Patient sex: M
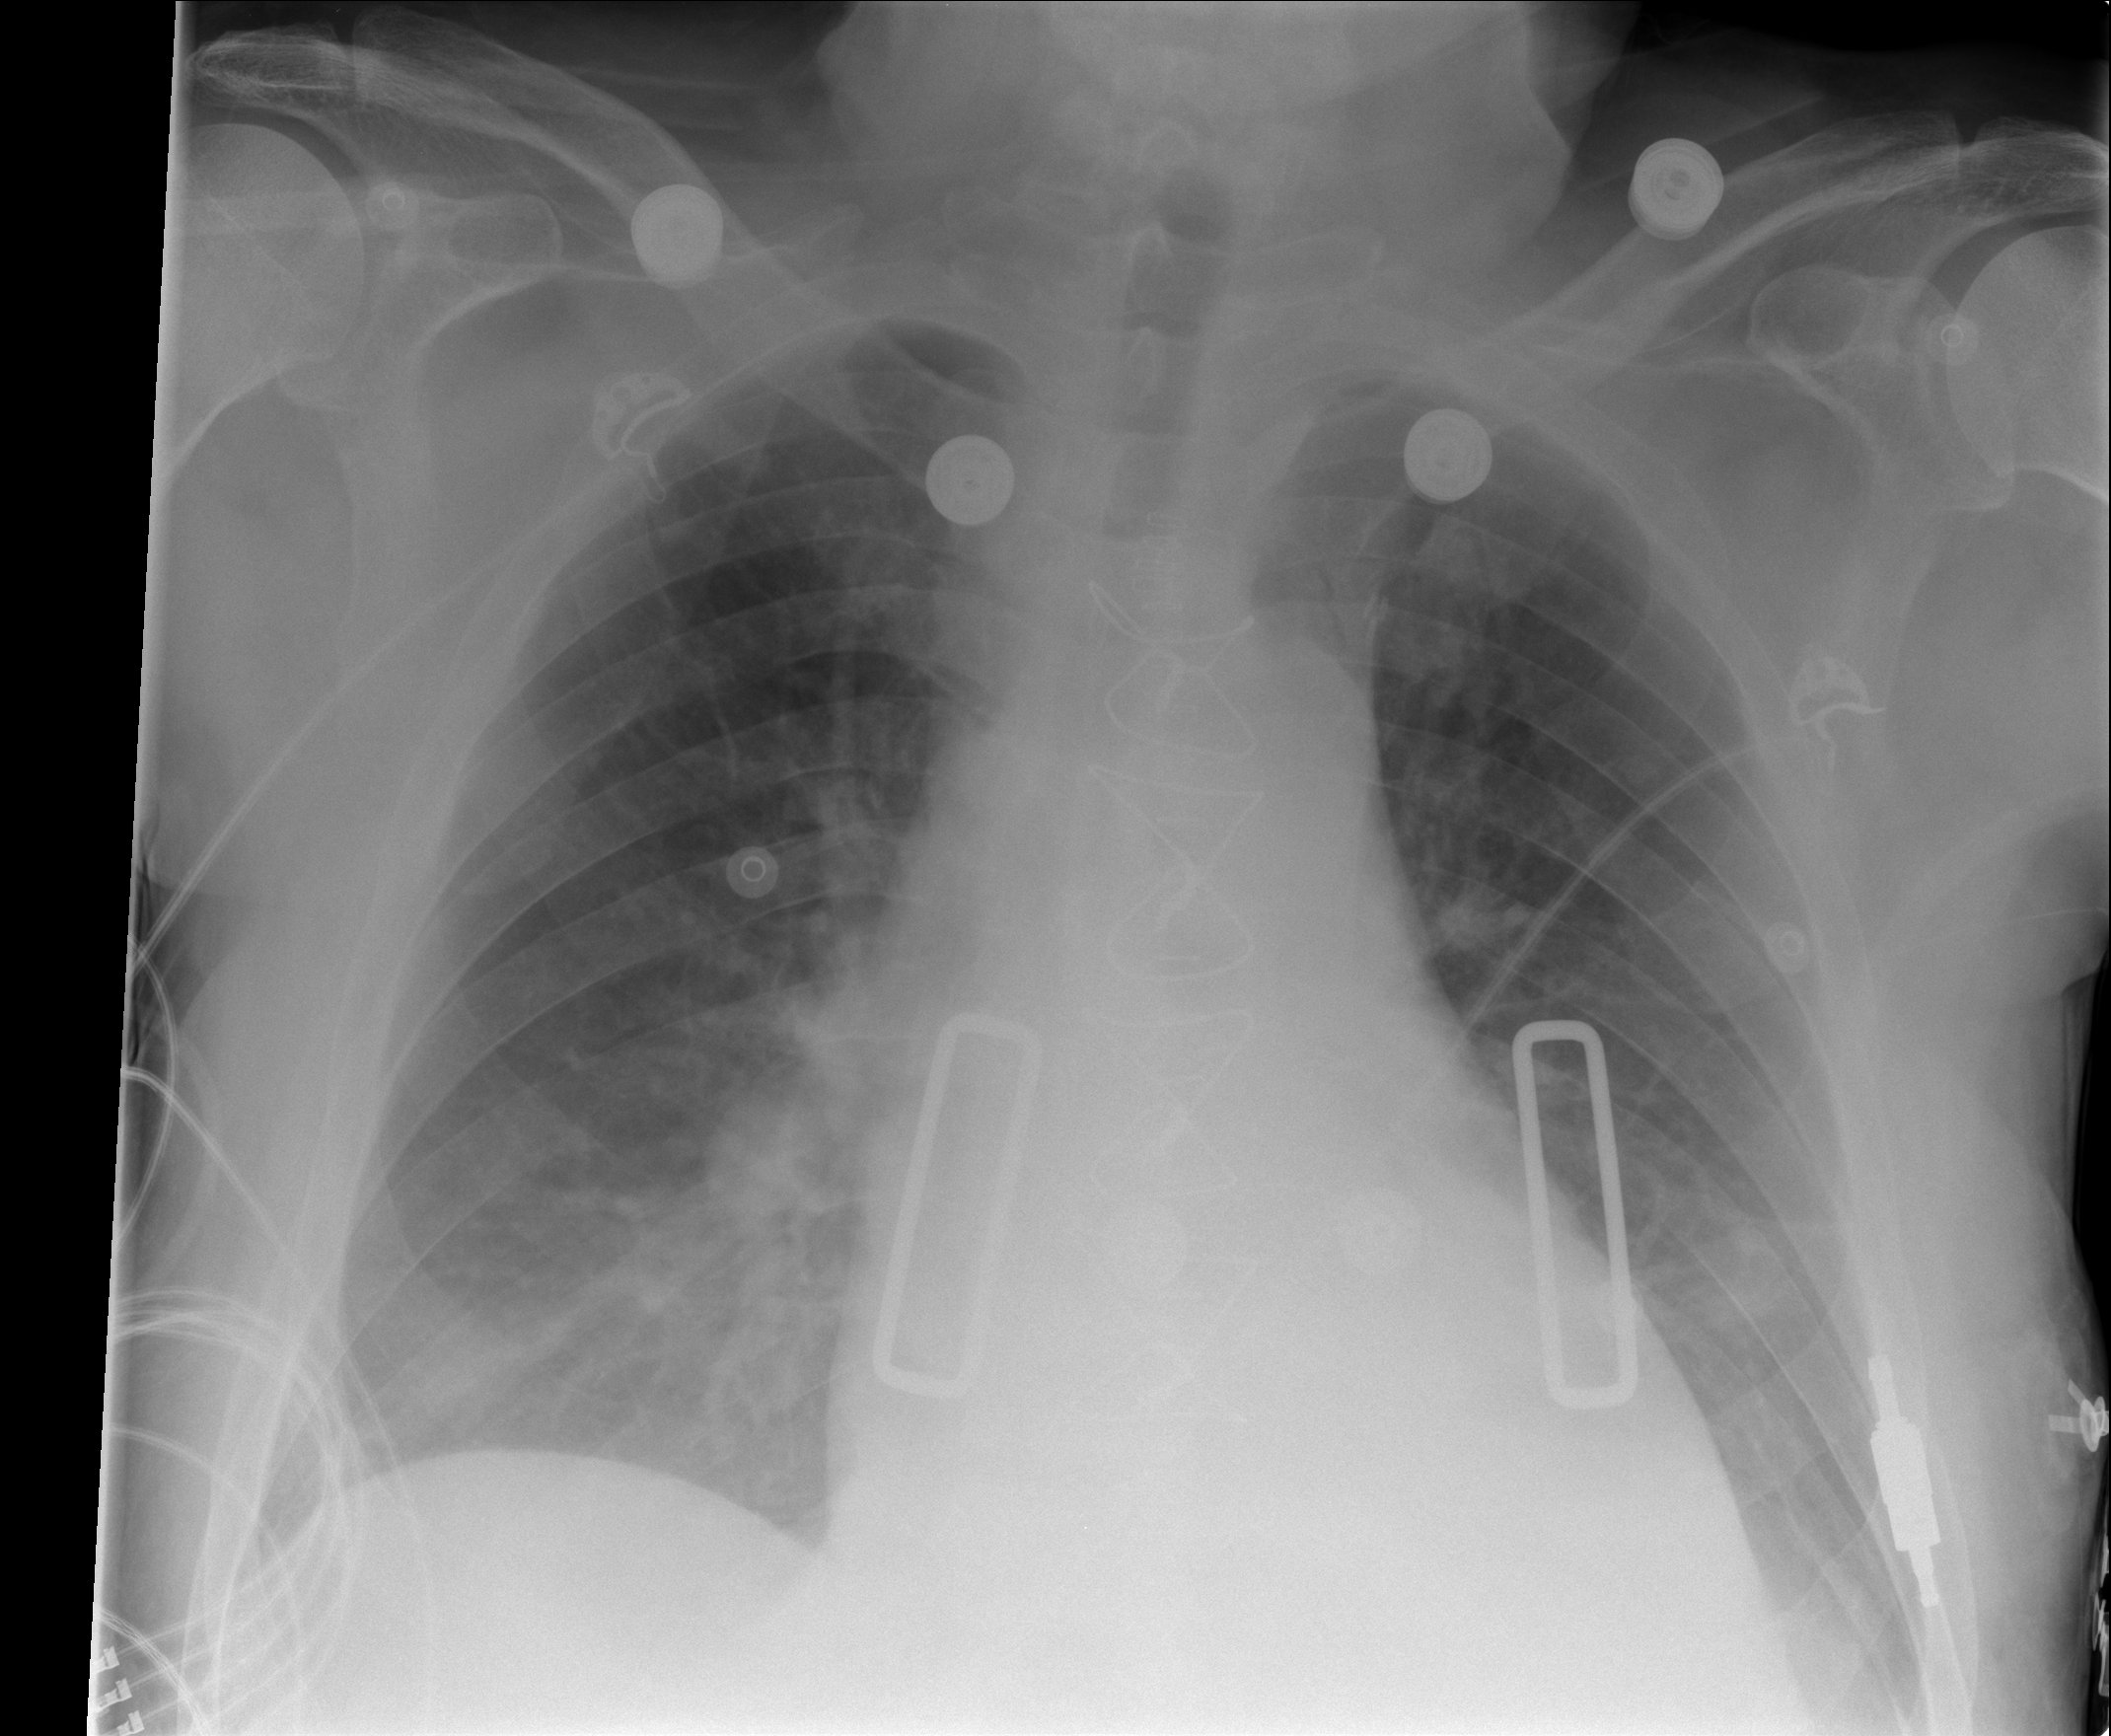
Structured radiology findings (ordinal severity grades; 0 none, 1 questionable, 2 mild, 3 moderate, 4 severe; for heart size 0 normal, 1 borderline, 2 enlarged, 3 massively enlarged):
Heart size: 1
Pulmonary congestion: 2
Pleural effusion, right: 0
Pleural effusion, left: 1
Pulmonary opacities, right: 2
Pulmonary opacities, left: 1
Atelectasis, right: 0
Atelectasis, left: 2